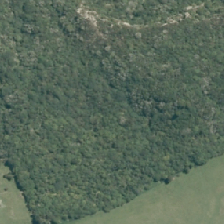
Land cover: broadleaved_indigenous_hardwood